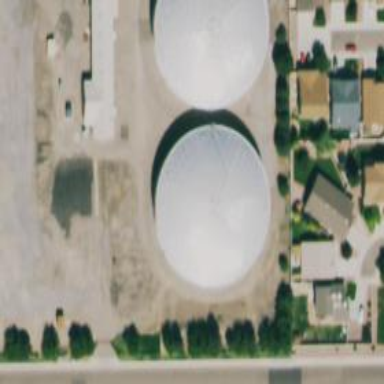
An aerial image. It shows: Storage tank building.